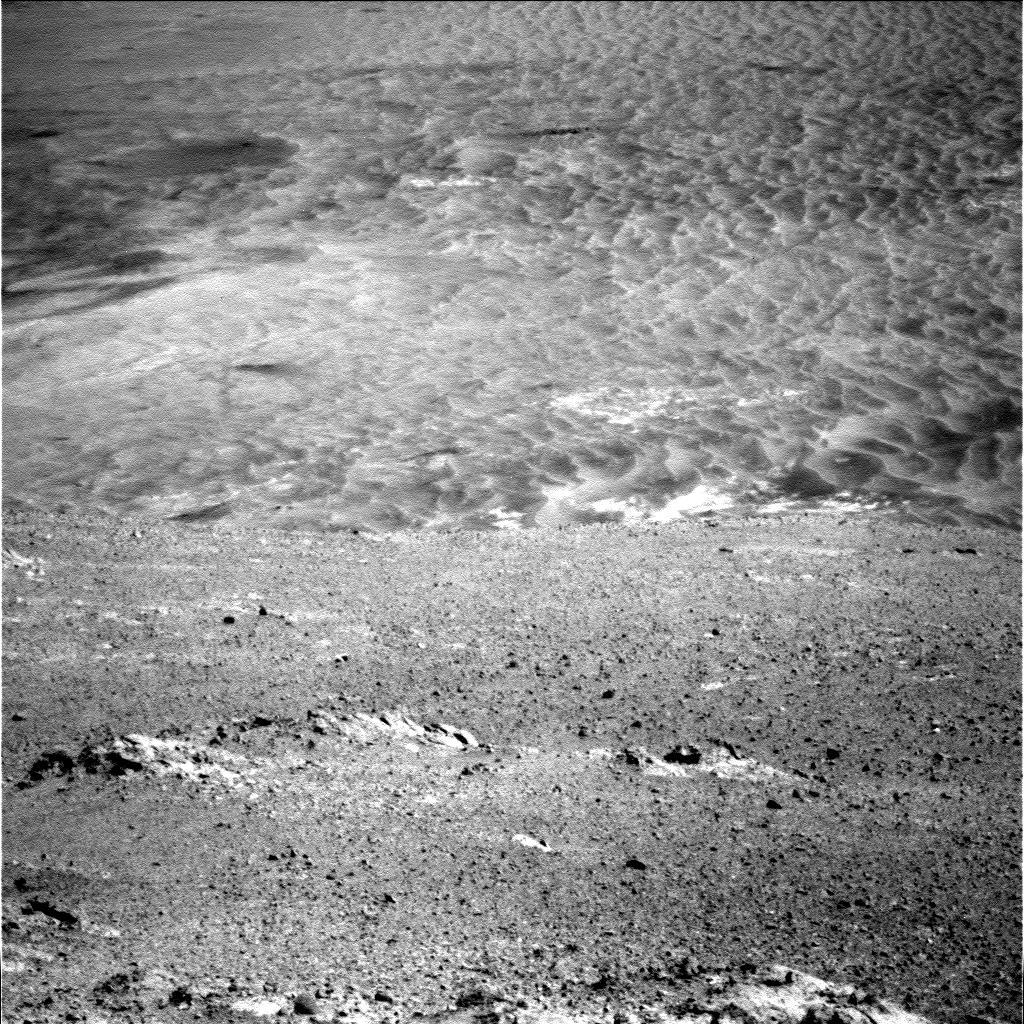
Terrain classes present: Bedrock, Gravel / Sand / Soil, Shadow